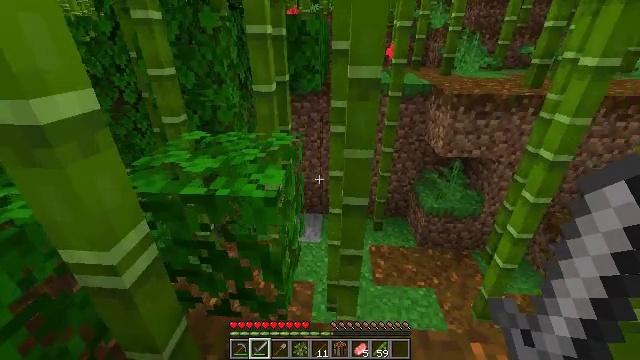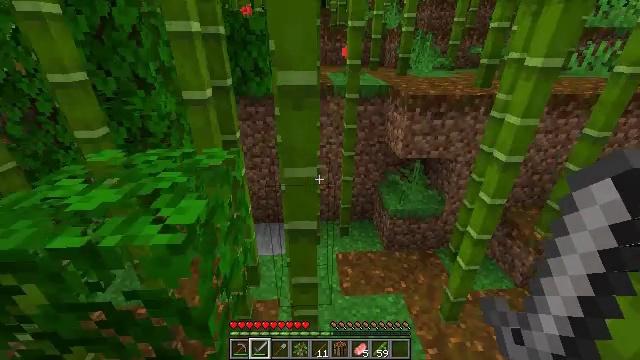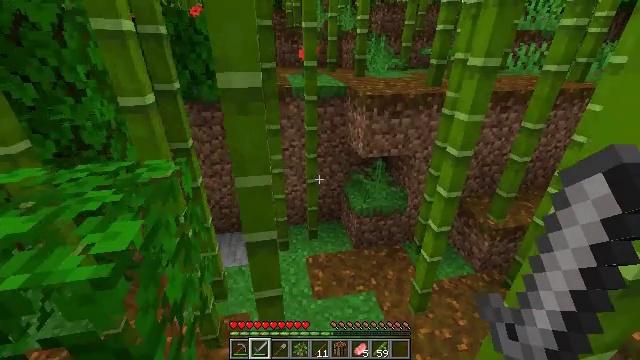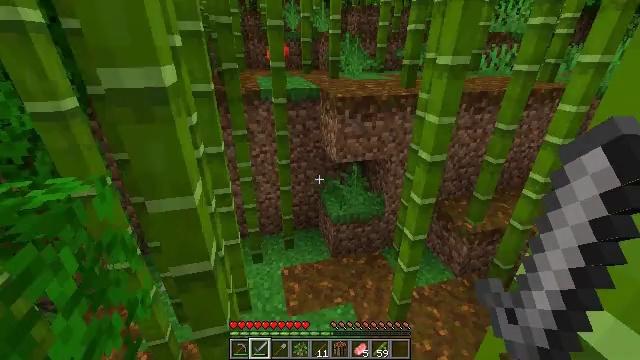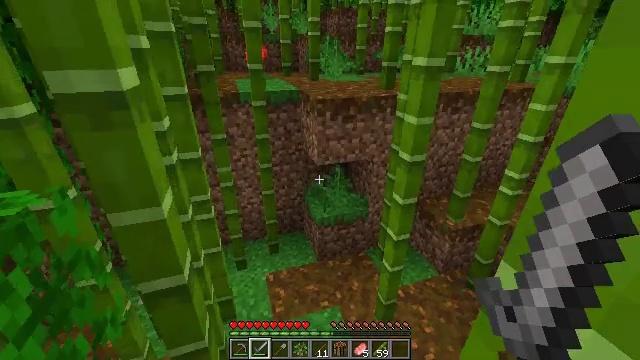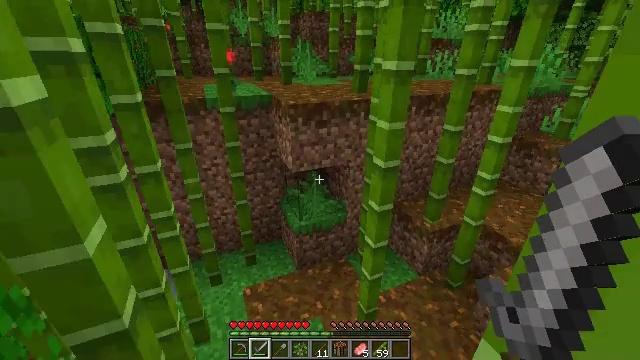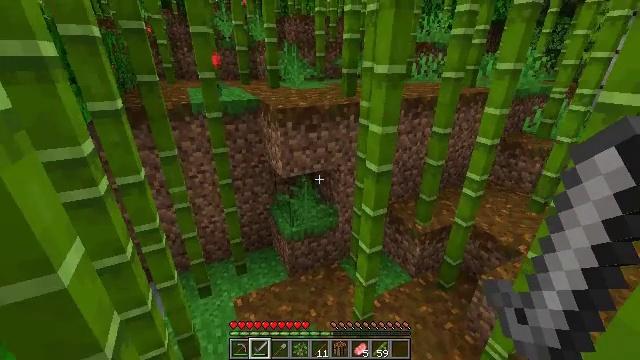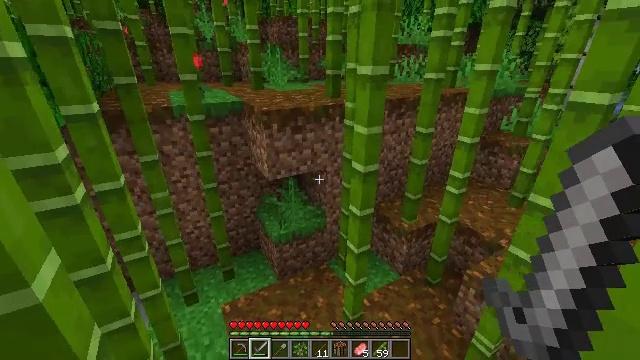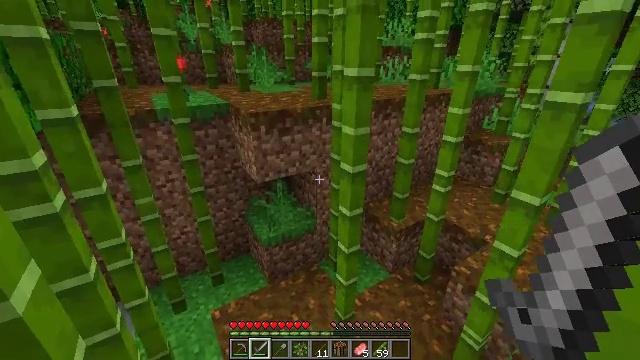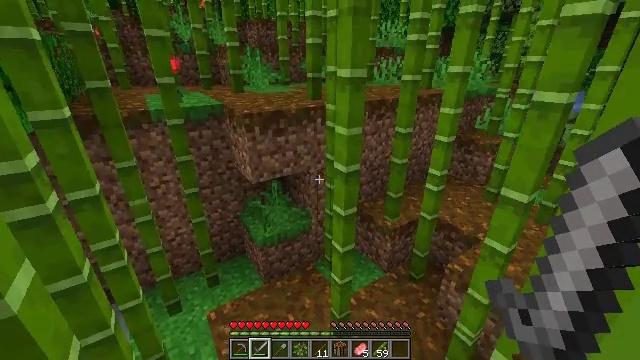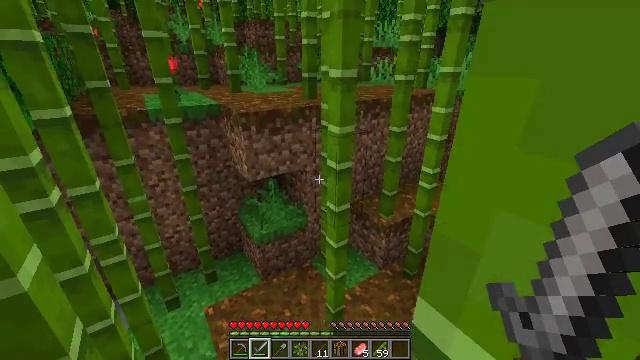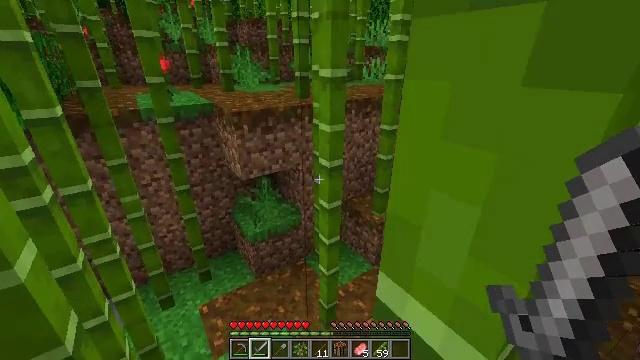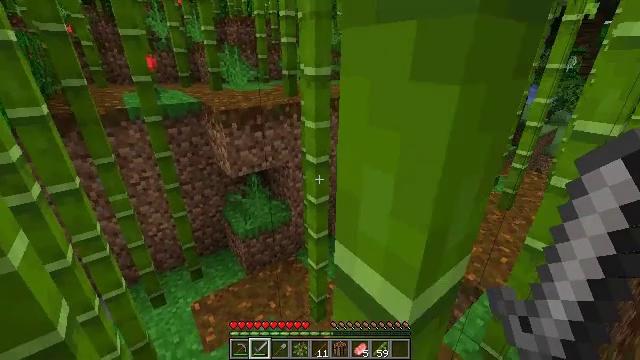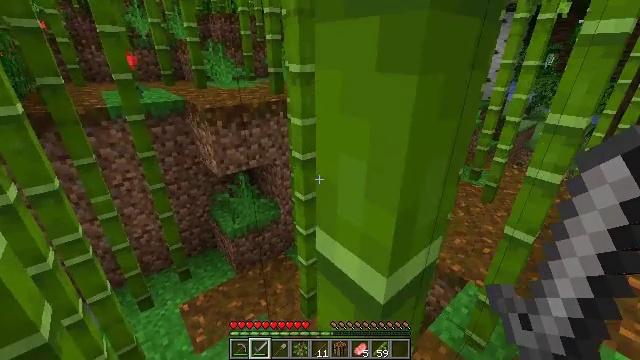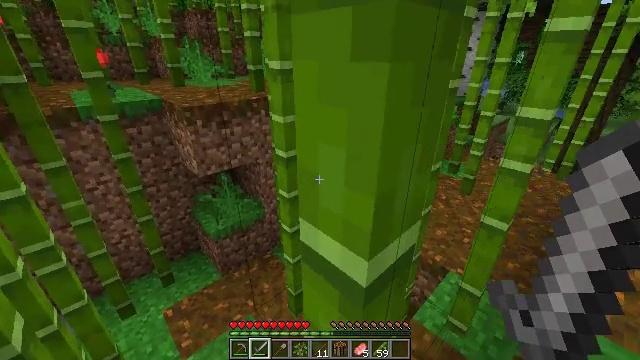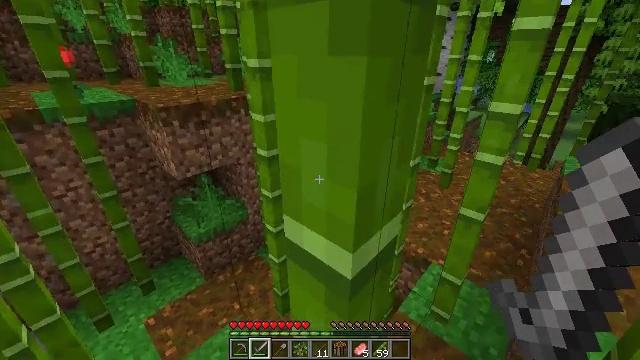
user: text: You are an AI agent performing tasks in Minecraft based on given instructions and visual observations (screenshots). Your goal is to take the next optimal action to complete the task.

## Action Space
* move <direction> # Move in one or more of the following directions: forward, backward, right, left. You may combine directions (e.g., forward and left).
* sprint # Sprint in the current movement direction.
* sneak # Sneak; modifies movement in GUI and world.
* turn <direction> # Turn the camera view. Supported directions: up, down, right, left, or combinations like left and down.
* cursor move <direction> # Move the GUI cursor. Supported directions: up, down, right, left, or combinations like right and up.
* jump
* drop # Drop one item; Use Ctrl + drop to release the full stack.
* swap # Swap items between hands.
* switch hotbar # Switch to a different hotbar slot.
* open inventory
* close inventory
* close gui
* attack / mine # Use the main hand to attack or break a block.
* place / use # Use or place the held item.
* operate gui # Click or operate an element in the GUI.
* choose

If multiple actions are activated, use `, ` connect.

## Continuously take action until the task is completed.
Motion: motion action
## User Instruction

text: Gather the podzol block.
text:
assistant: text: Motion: move forward and move right, turn right
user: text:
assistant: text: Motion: move forward and move right, turn right
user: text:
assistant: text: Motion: move forward and move right, turn right
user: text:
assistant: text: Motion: move forward and move right, turn right
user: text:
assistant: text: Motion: turn right
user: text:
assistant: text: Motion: turn right
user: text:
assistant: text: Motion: turn right
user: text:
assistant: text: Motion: move right, turn right
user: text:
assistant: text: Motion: move right, turn right
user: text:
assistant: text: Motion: move right
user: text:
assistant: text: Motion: move right, turn right
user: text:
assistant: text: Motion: move forward and move right, turn right
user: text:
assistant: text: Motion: move forward and move right, turn right
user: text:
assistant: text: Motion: move forward and move right, turn right
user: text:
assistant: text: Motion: move forward and move right, turn right
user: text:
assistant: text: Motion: move forward and move right, turn right
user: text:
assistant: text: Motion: move forward and move right, turn right
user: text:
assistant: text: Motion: move right, turn right
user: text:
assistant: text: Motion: move right
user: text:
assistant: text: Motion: move right
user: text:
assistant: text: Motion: move right
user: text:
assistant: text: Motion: move right, turn right
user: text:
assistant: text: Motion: move right, turn right
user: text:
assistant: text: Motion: move right, turn right
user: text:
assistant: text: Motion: move right, turn right
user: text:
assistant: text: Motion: move forward, turn right
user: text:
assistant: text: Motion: move forward
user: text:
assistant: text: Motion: move forward
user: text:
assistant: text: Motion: move forward, turn right and down
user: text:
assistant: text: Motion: move forward and move right, turn right and down